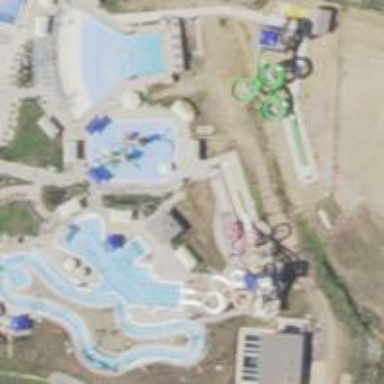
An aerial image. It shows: Water slide attraction.